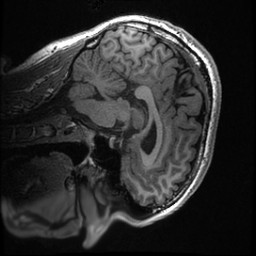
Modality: T1w
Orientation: sagittal
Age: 30
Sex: male